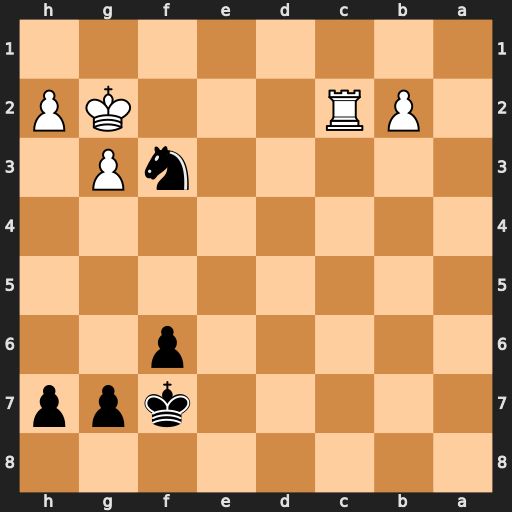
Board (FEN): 8/5kpp/5p2/8/8/5nP1/1PR3KP/8
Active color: b
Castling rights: -
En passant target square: -
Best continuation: Ne1+ Kf2 Nxc2